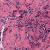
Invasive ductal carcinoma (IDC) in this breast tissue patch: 0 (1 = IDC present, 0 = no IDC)